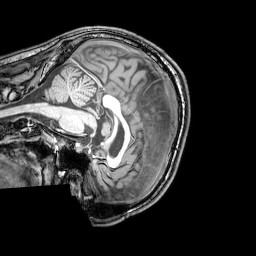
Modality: T1w
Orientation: sagittal
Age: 22
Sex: male
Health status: healthy
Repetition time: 0.081 s
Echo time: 0.037 s